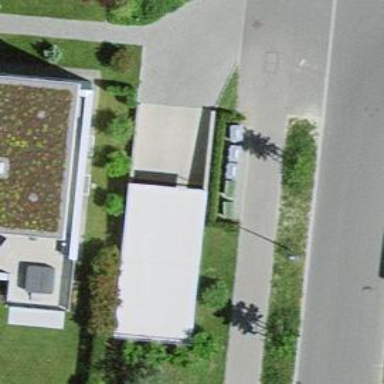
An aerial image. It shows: Parking area.